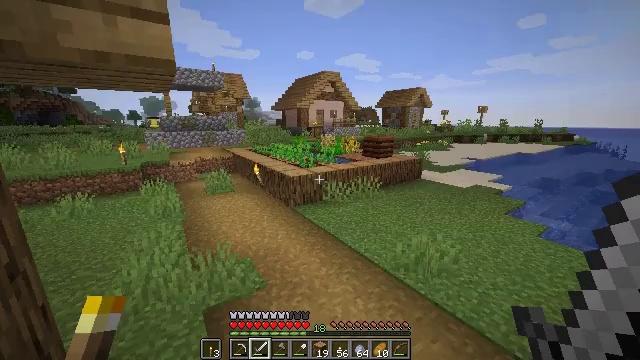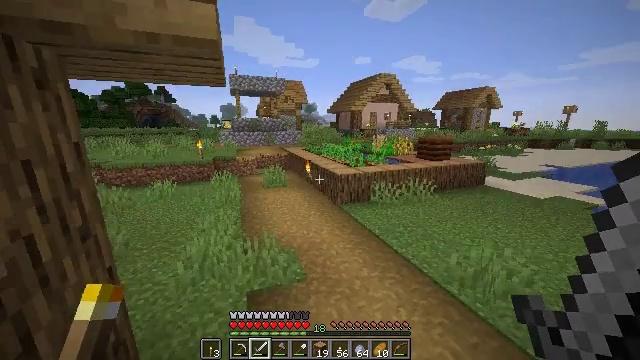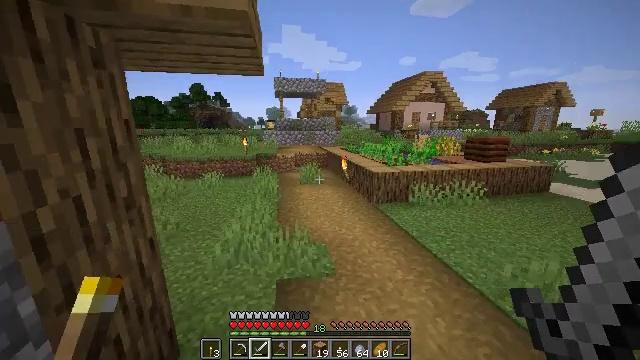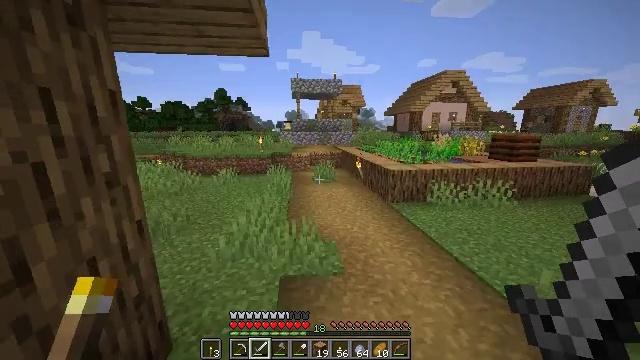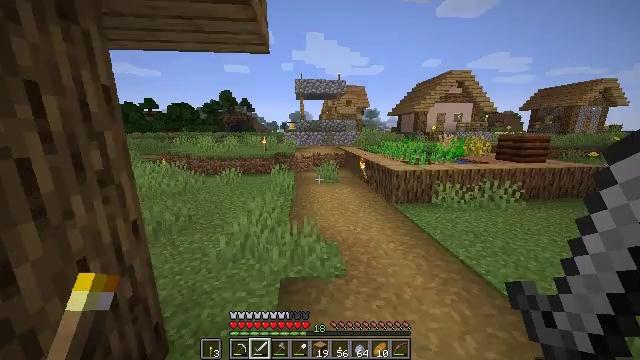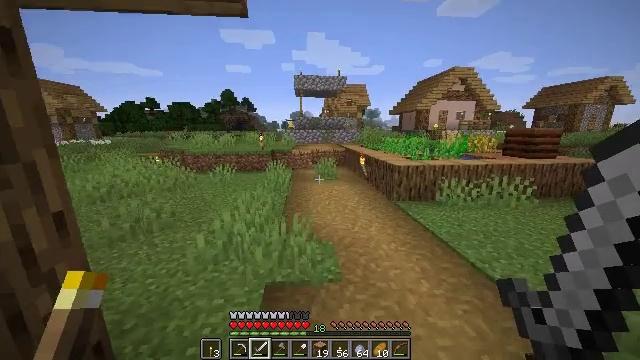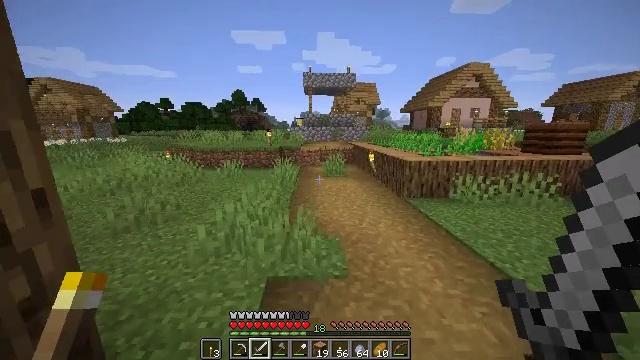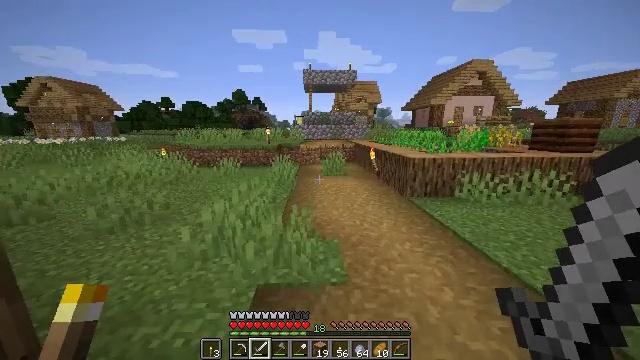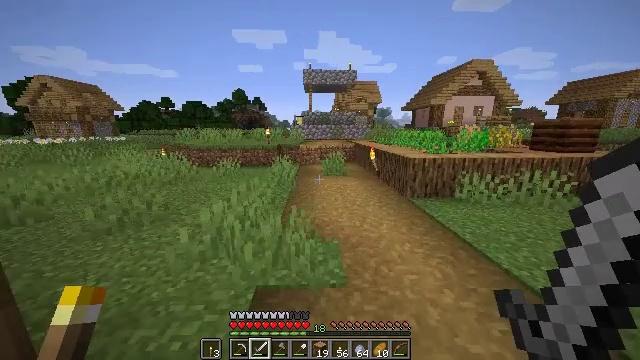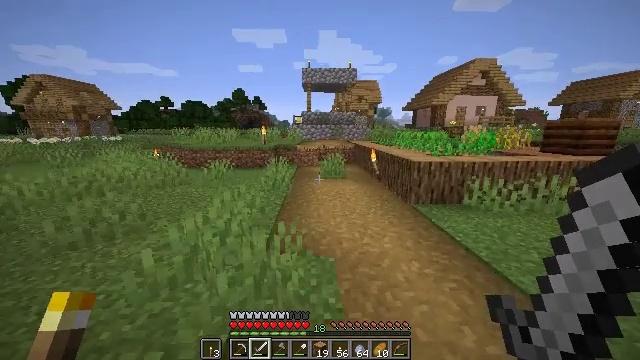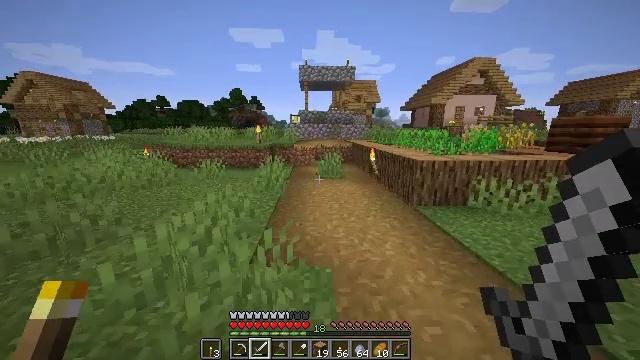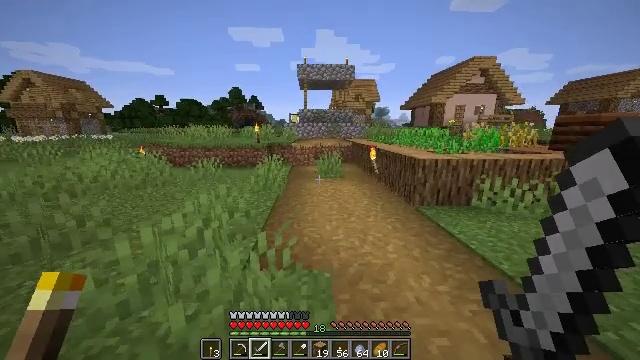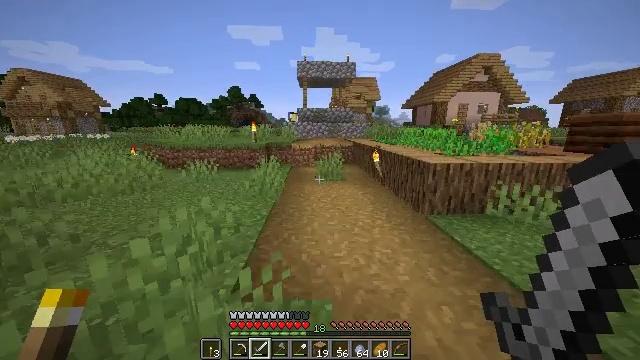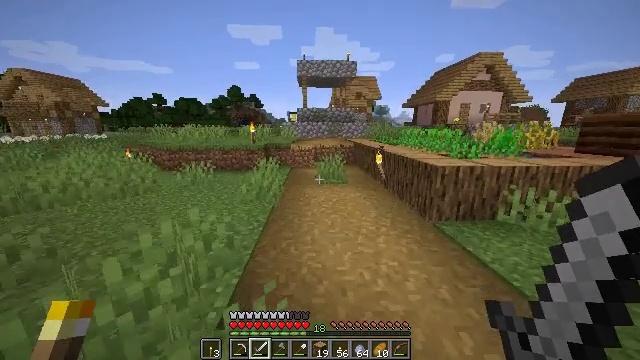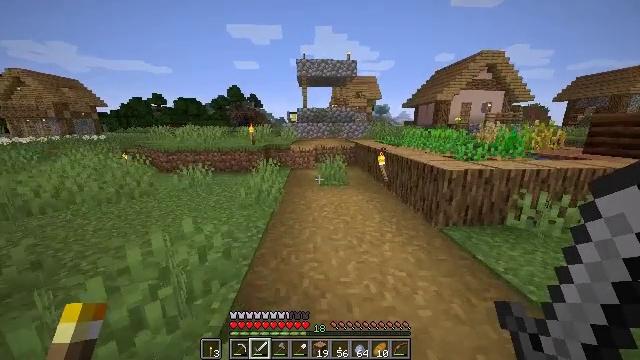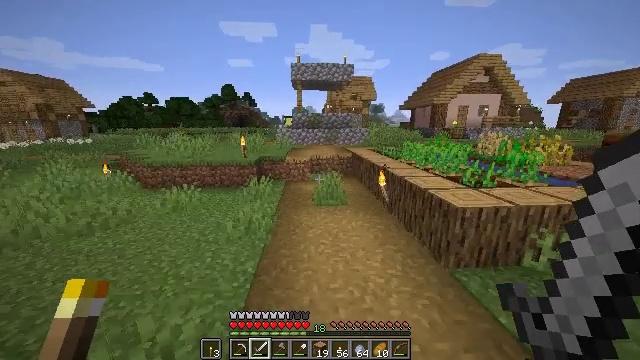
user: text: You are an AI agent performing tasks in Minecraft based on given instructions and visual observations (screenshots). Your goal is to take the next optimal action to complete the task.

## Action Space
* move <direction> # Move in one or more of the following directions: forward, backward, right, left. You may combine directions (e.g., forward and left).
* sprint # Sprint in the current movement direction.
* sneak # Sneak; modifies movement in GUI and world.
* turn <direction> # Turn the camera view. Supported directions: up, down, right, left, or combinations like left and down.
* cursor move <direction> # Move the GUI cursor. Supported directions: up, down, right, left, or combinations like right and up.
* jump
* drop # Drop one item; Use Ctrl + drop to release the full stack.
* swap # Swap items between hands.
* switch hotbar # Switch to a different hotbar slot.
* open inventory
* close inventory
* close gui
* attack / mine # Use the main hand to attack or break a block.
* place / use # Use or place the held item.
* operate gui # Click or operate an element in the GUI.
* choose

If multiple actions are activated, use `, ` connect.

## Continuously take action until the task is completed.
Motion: motion action
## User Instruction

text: Dig up clay found underwater.
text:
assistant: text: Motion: move forward, sprint, turn left
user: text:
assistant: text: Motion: move forward, sprint, turn left
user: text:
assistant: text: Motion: move forward, sprint, turn left
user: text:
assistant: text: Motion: move forward, sprint, turn left
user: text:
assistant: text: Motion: move forward, sprint
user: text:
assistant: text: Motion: move forward, sprint, turn left
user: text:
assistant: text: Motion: move forward, sprint
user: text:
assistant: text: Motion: move forward, sprint
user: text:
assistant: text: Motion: move forward, sprint
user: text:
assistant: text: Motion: move forward, sprint
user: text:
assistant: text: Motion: move forward, sprint
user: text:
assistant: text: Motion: move forward, sprint
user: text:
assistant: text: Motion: move forward, sprint
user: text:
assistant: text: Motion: move forward, sprint, jump
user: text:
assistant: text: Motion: move forward, sprint, turn right, jump
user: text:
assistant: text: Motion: move forward, sprint, turn right and down, jump
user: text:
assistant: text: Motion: move forward, sprint, turn right and down, jump
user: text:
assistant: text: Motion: move forward, sprint, jump
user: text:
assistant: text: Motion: move forward, sprint, jump
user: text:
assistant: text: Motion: move forward, sprint, jump
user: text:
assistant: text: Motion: move forward, sprint, jump
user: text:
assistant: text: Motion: move forward, sprint, jump
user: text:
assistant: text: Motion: move forward, sprint, jump
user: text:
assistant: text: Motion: move forward, sprint, jump
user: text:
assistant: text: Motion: move forward, sprint, turn right, jump
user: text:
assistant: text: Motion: move forward, sprint, jump
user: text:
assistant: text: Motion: move forward, sprint, jump
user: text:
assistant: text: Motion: move forward, sprint, jump
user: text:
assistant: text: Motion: move forward, sprint, turn right, jump
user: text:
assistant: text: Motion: move forward, sprint, turn right, jump